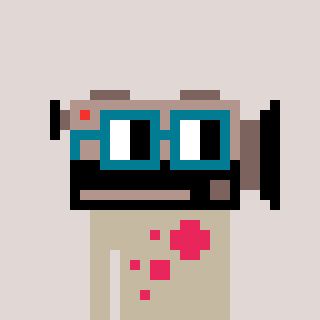
a pixel art character with square dark green glasses, a camcorder-shaped head and a bege-colored body on a warm background